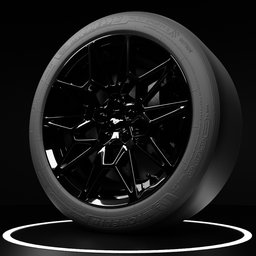
Label: mechanical